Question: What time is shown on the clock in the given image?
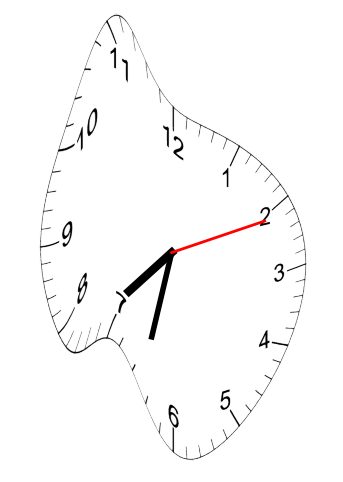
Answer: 07:32:11